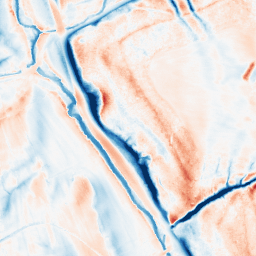
Category: classical
Decomposition family: gaussian_anisotropic
Decomposition parameters: sigma_x: 10
sigma_y: 2
Upsampling method: lanczos
Upsampling parameters: scale: 4
Upsampling scale: 4